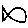
Label: fish